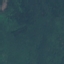
Land use / land cover: Forest